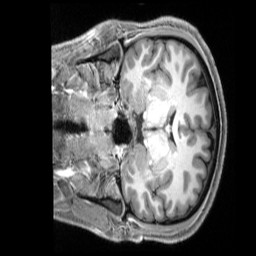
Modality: T1w
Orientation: coronal
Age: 24
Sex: male
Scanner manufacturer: siemens
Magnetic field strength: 3 T
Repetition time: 2.3 s
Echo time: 0.00229 s